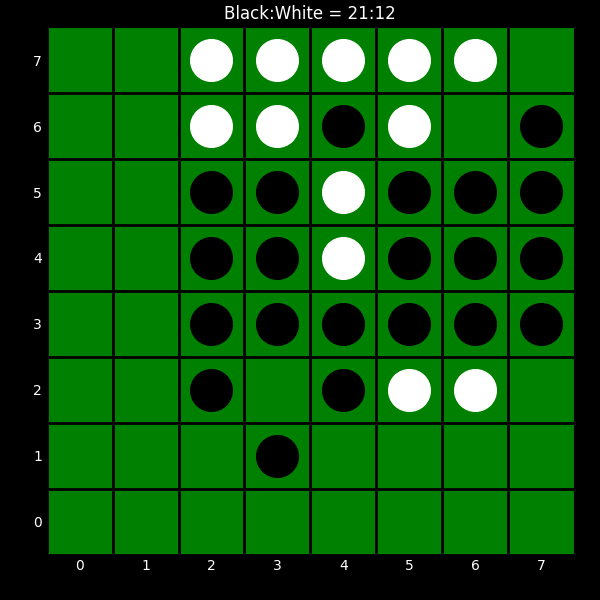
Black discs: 21
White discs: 12